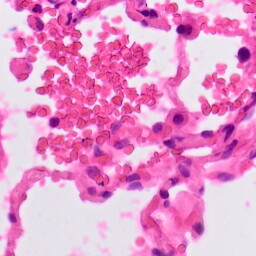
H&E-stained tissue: Lung